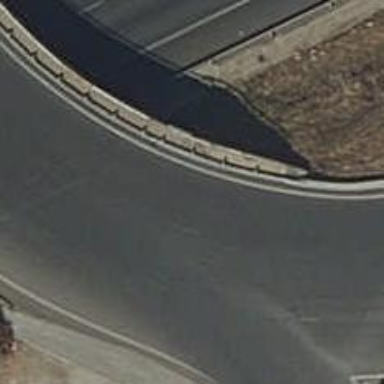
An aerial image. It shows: Roundabout on primary highway.